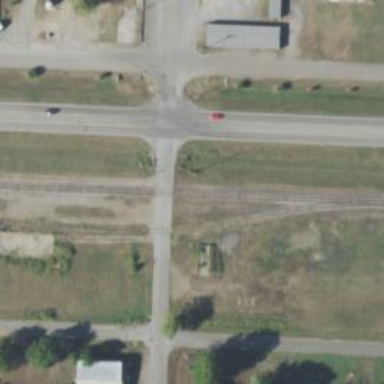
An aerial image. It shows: Railway level crossing.